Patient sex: M
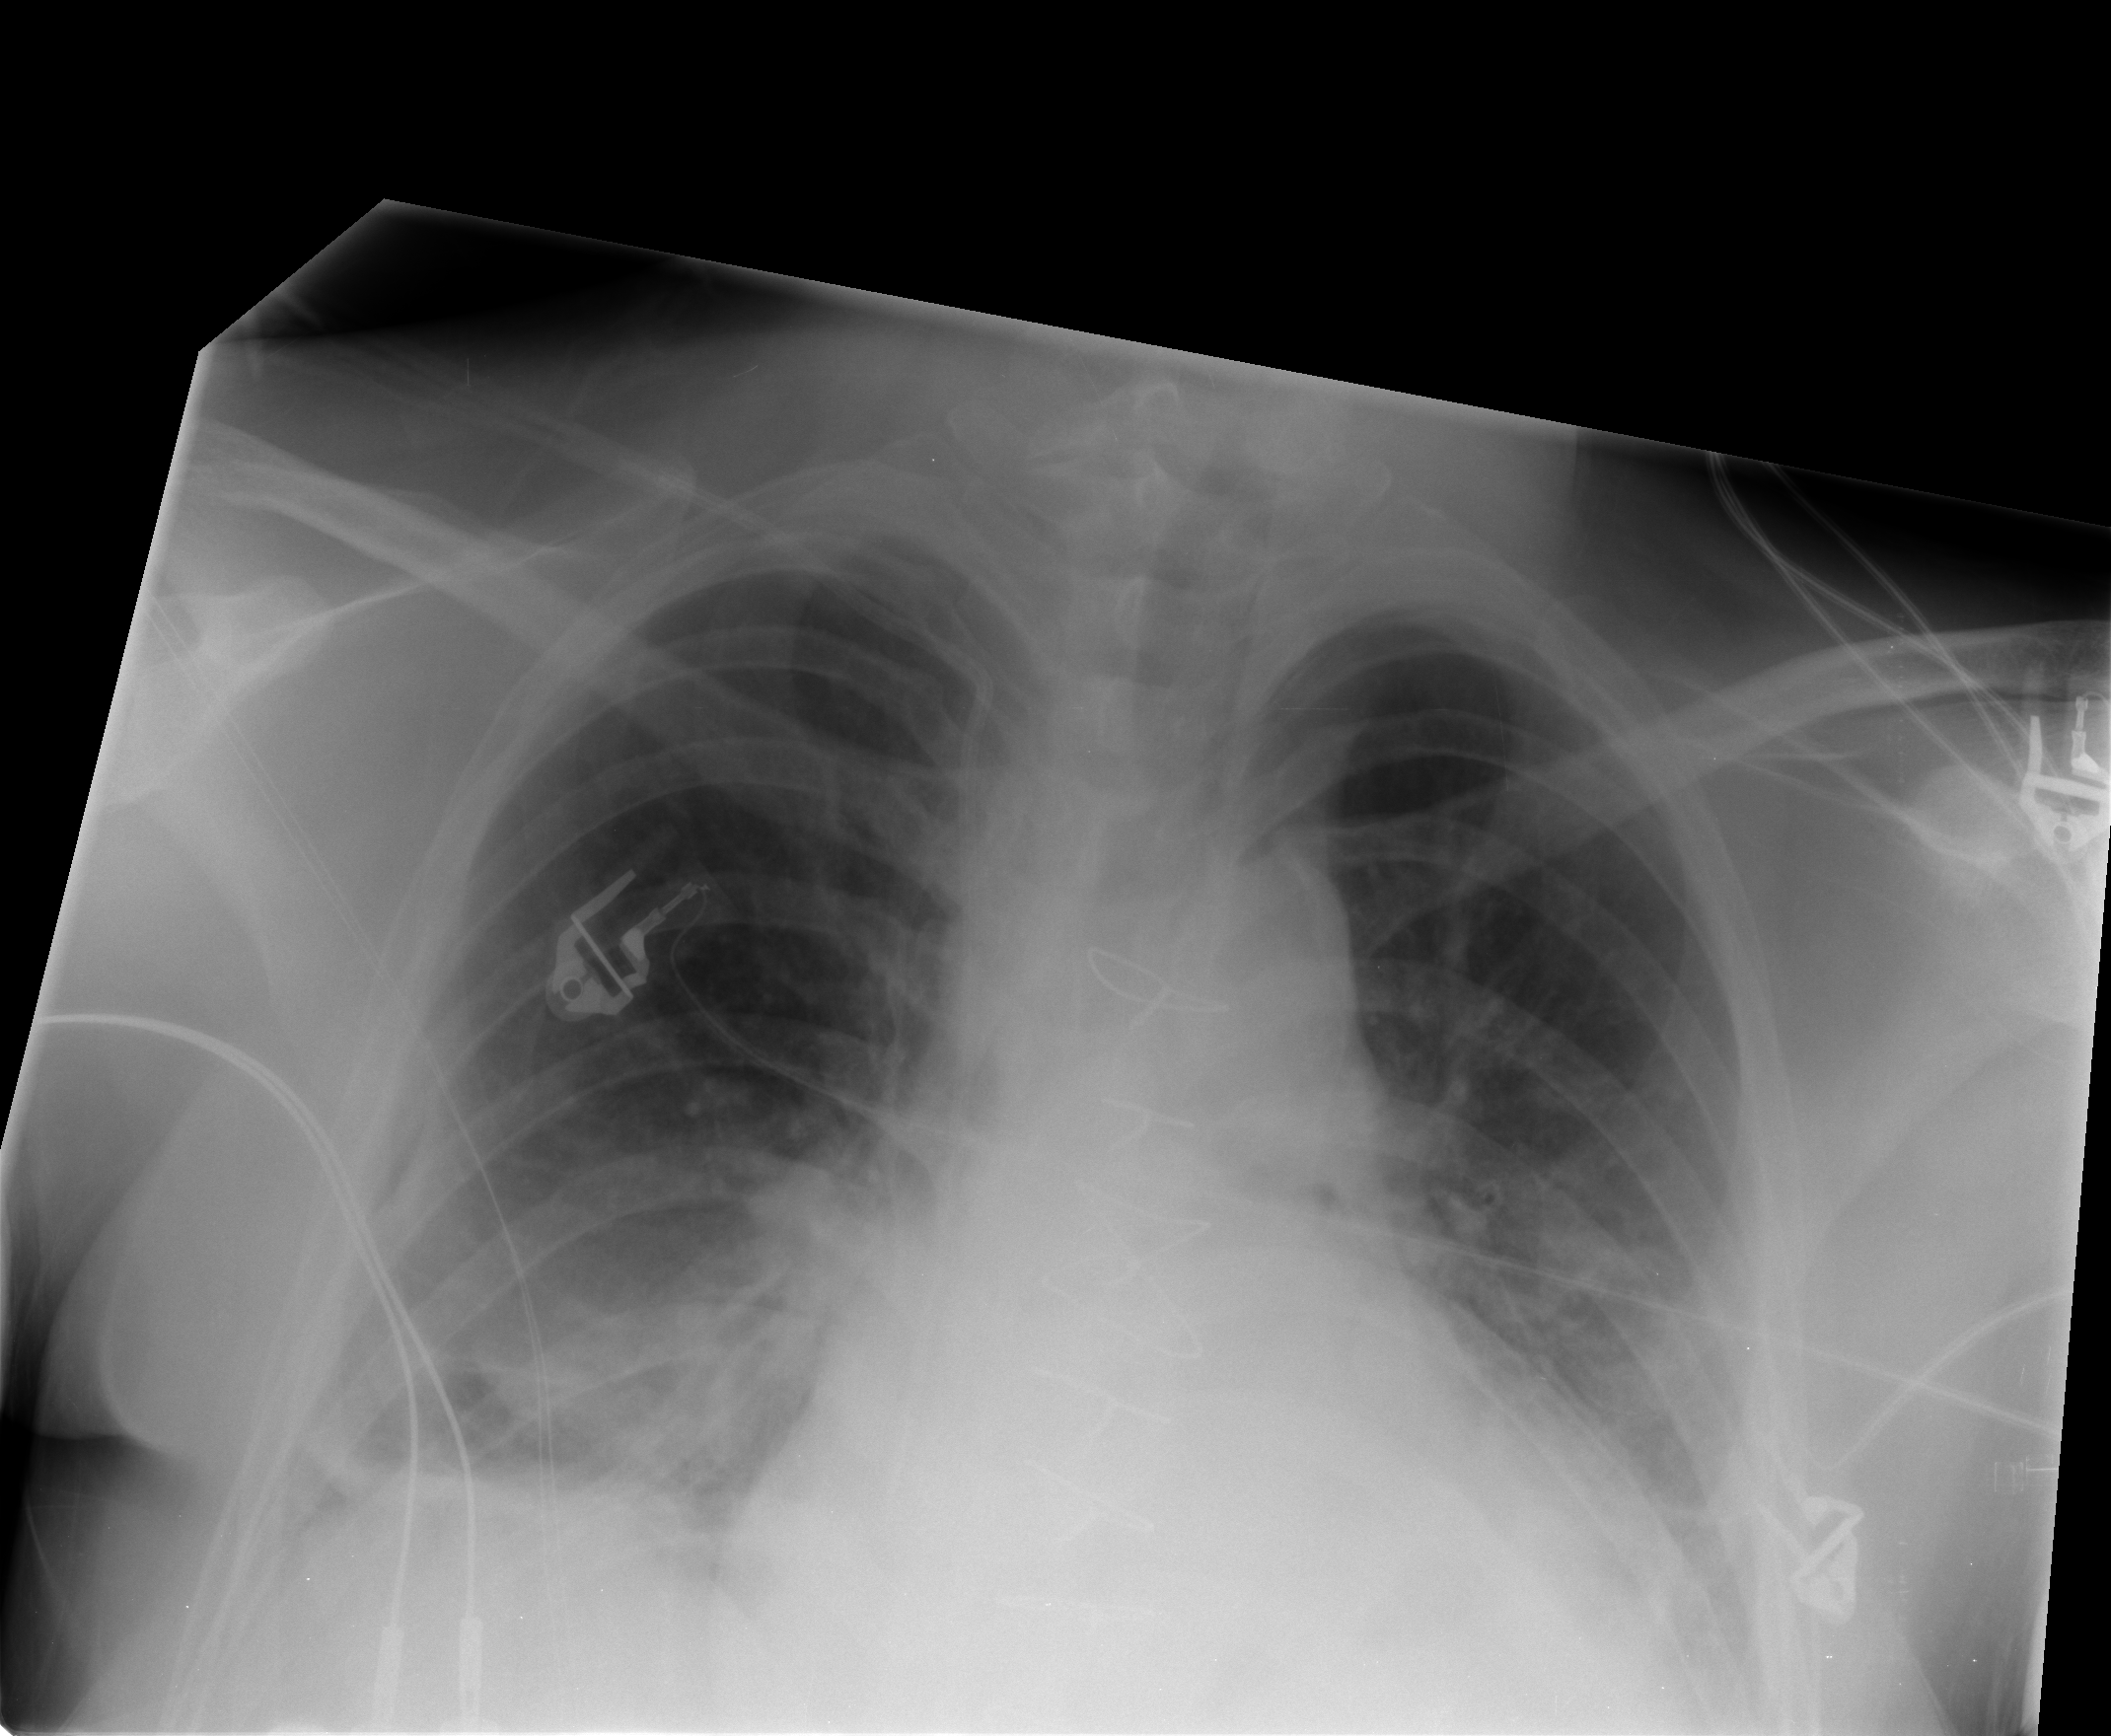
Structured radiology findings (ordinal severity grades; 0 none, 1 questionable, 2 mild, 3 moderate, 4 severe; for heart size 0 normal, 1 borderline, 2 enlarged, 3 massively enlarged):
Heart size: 2
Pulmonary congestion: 2
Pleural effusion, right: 1
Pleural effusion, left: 1
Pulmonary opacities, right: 0
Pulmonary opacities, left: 0
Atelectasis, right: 2
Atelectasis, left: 2